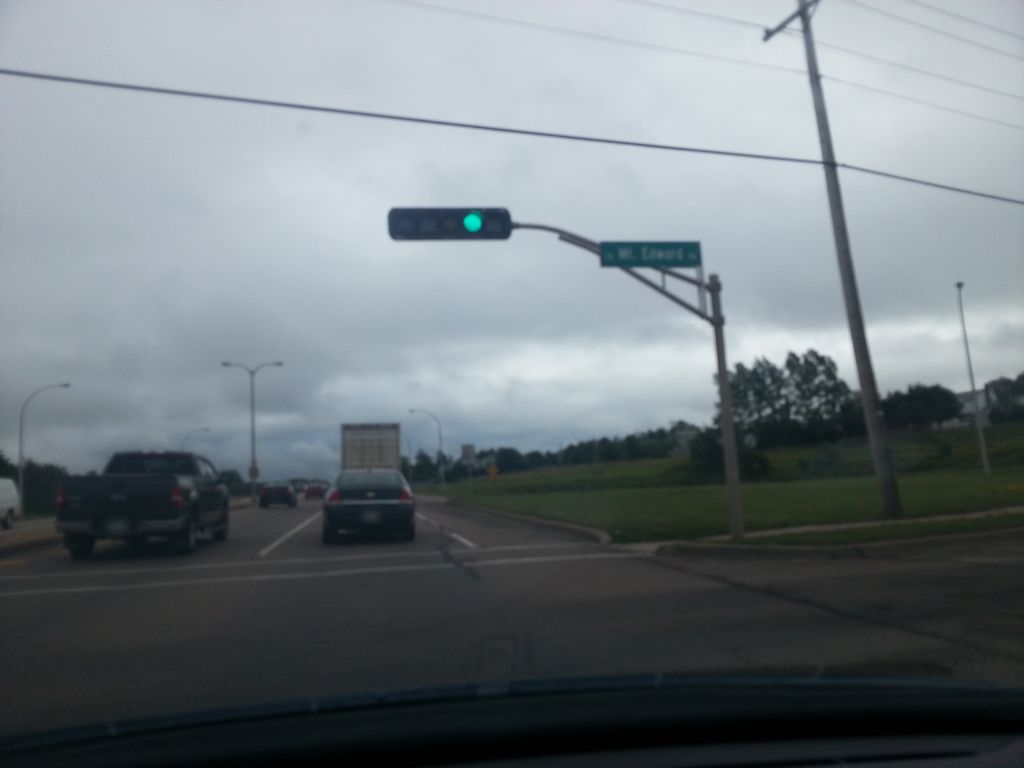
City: charlottetown